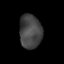
Tissue: lung
Cell type: Epithelial cells
Senescence score: 0.1785
Nuclear area (px): 741
Mean DAPI intensity: 68.636